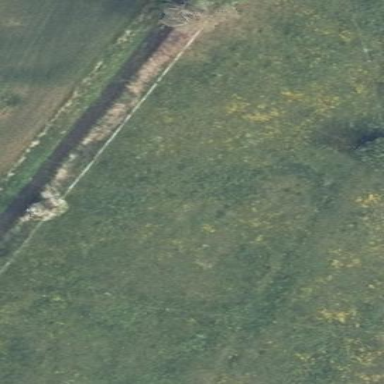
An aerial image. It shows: Beautiful meadow.